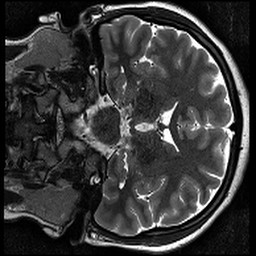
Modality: T2w
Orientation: coronal
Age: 19
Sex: female